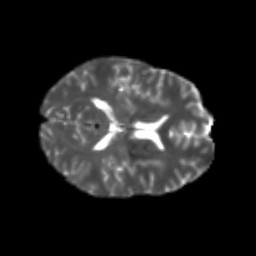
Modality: T2w
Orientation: axial
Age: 24
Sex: female
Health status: healthy
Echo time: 0.074 s